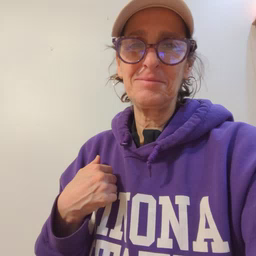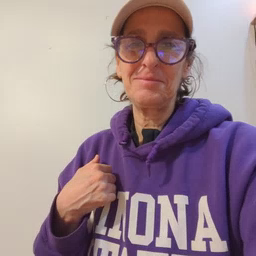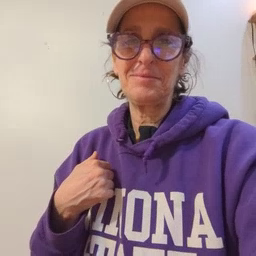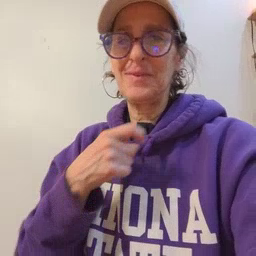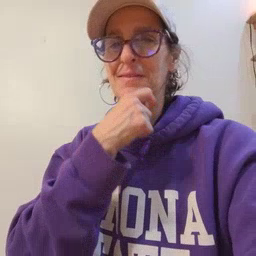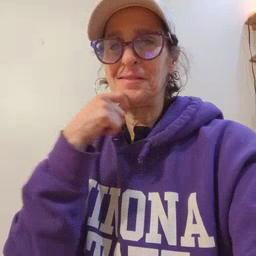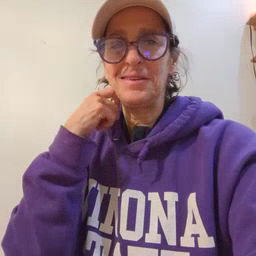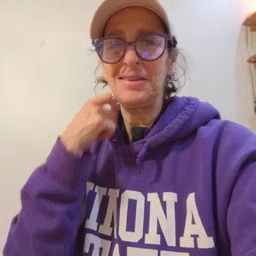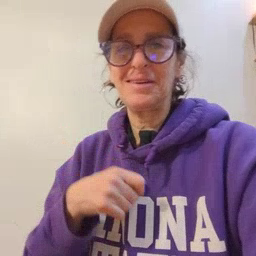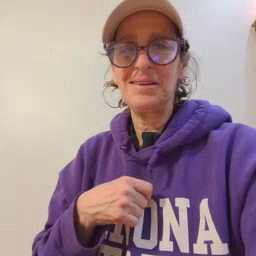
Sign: dry